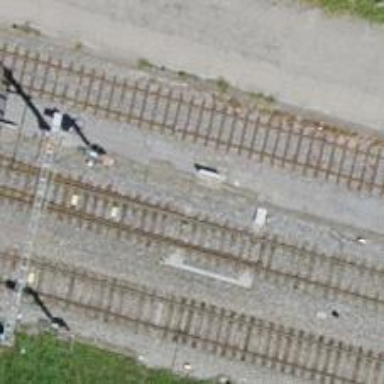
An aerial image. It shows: Railway switch.